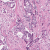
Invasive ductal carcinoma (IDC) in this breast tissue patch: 1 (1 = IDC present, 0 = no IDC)